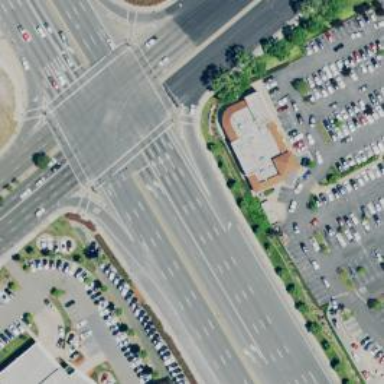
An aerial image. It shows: Trunk highway with separate sidewalk. The highway is expressway.